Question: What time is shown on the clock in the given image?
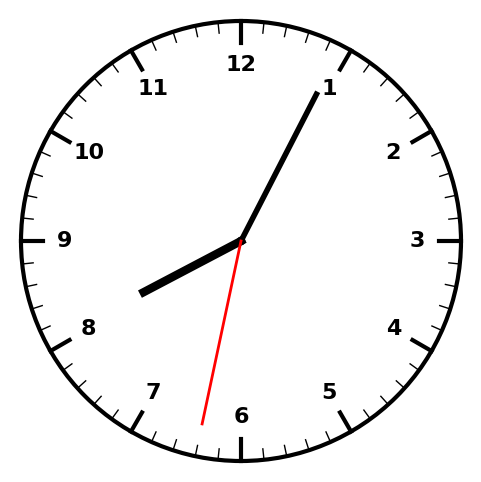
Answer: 08:04:32